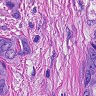
Metastatic tissue present: yes